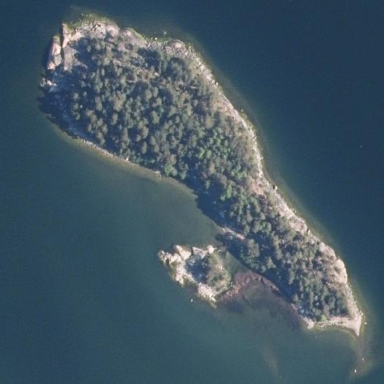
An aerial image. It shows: Islet with natural coastline. It is nature reserve area.